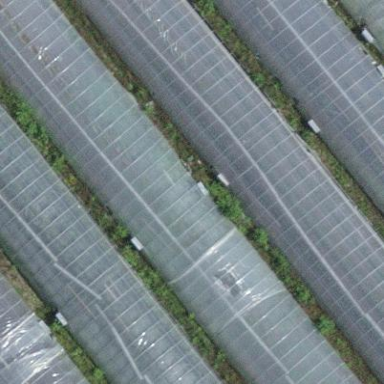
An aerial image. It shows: Greenhouse.